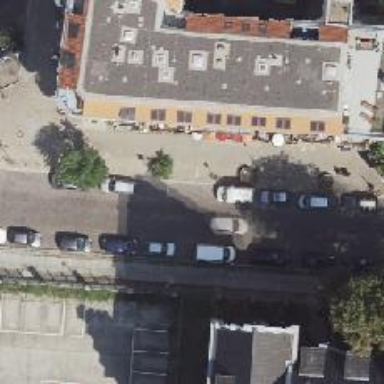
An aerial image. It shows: Parking lane area.